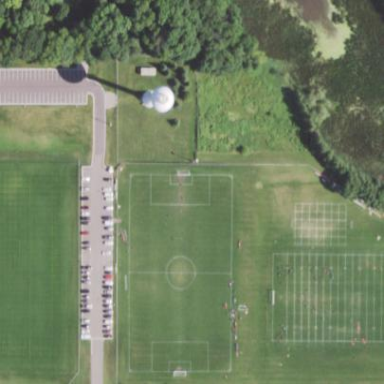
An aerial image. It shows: Soccer pitch designated for leisure and sports activities.